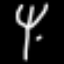
Label: fork